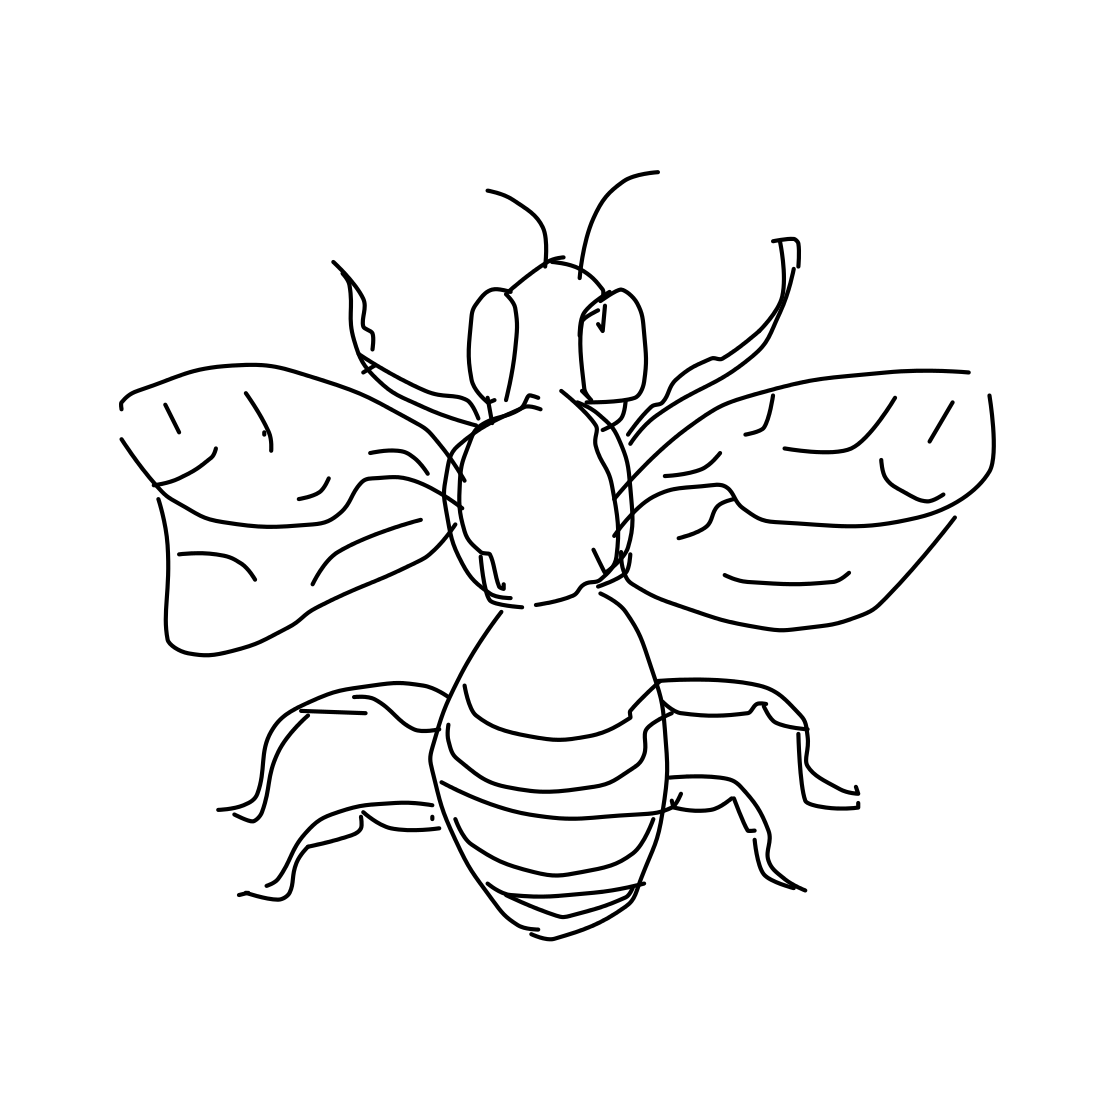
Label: bee